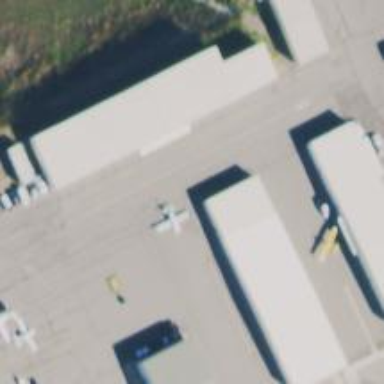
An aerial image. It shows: Hangar building at airport.